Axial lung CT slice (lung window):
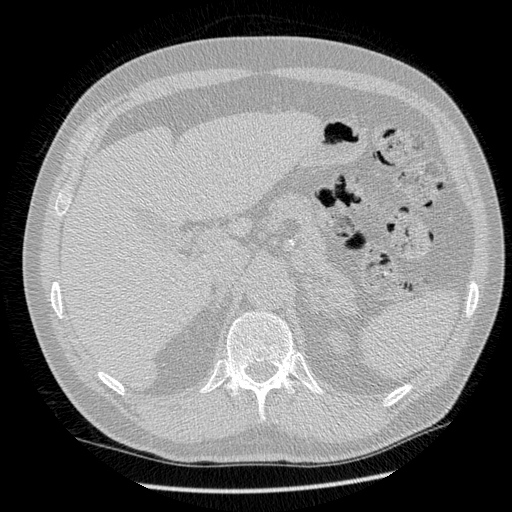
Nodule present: no